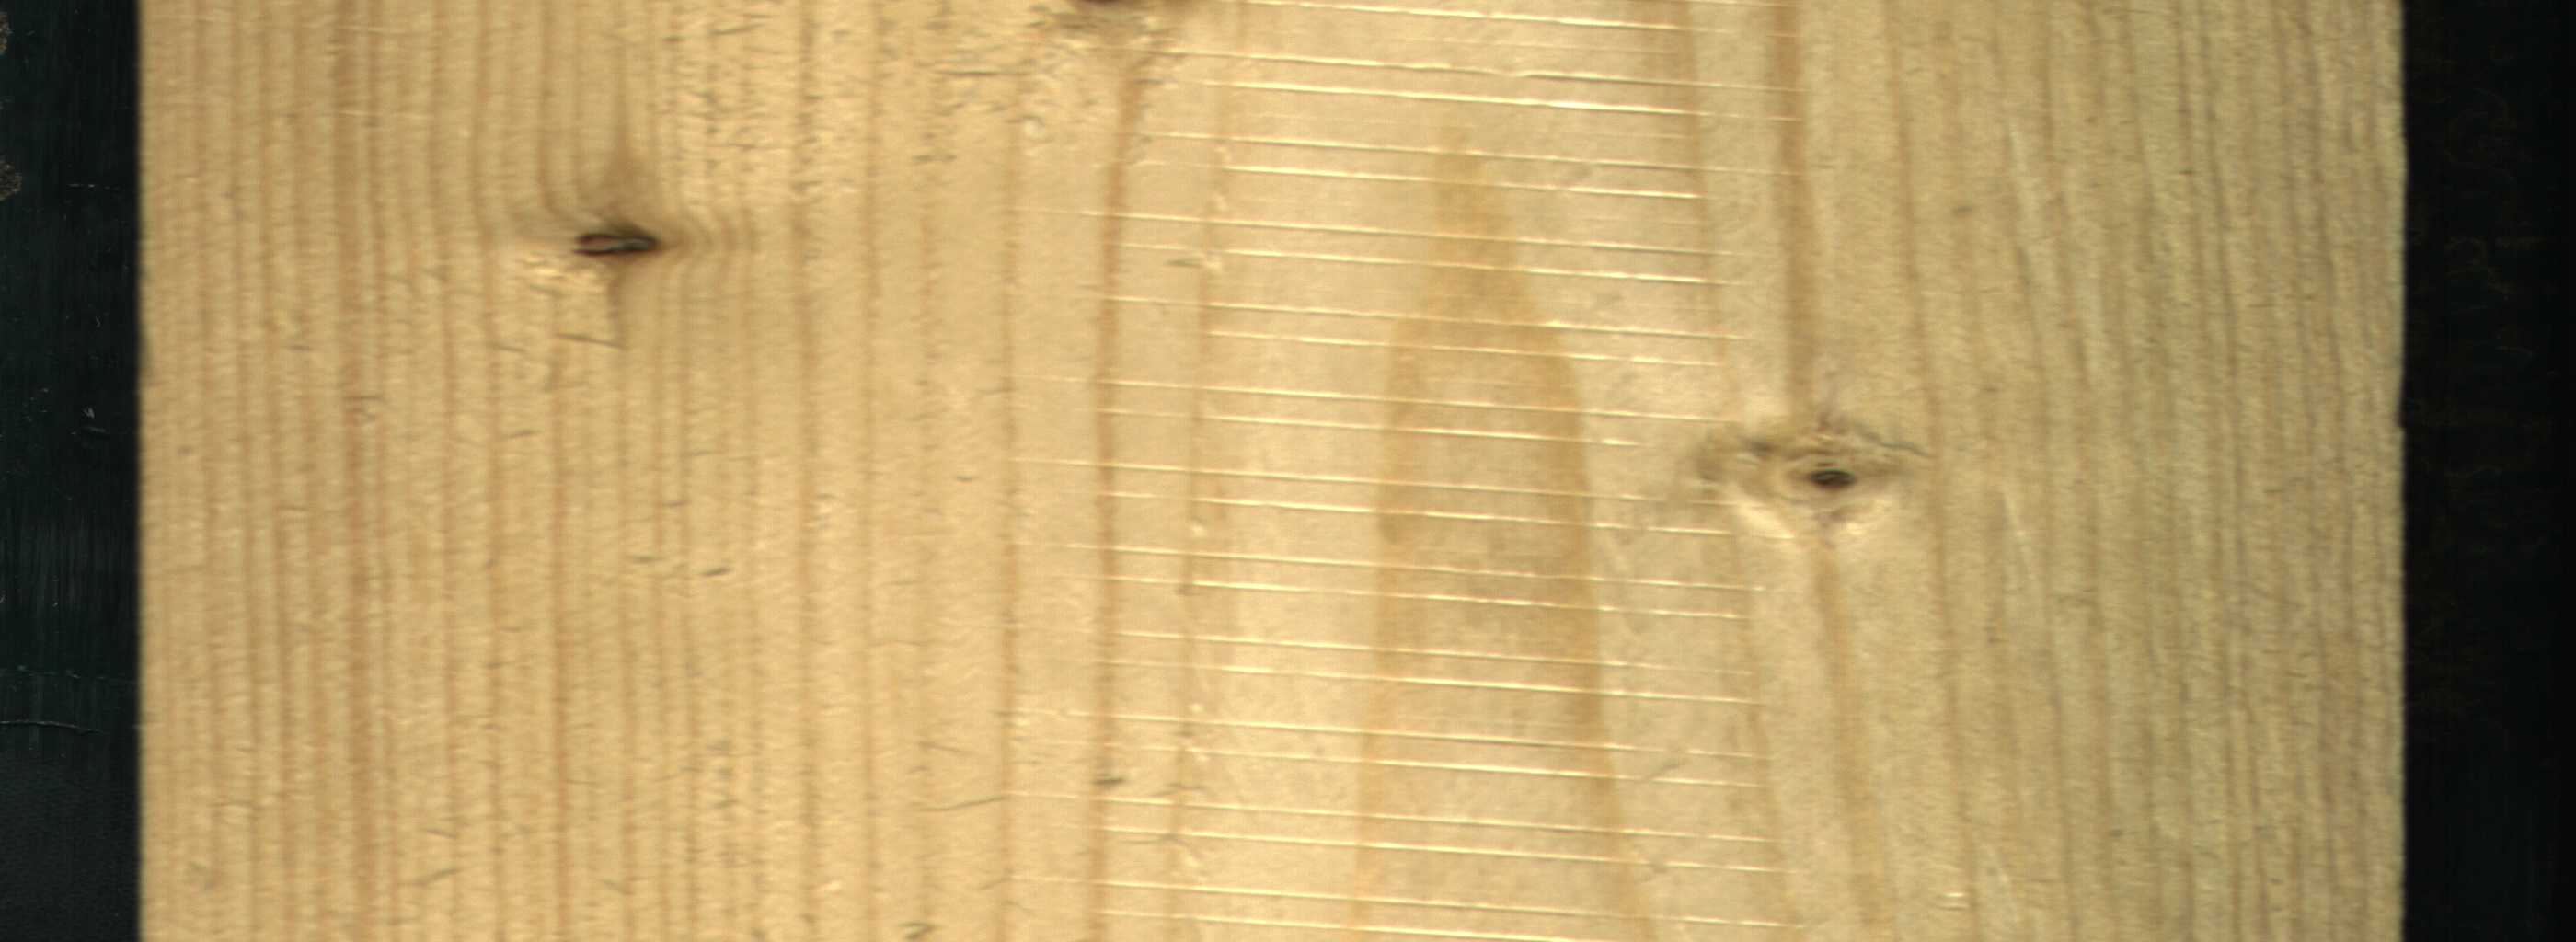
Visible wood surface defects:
Dead_Knot
Live_Knot
Live_Knot